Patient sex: M
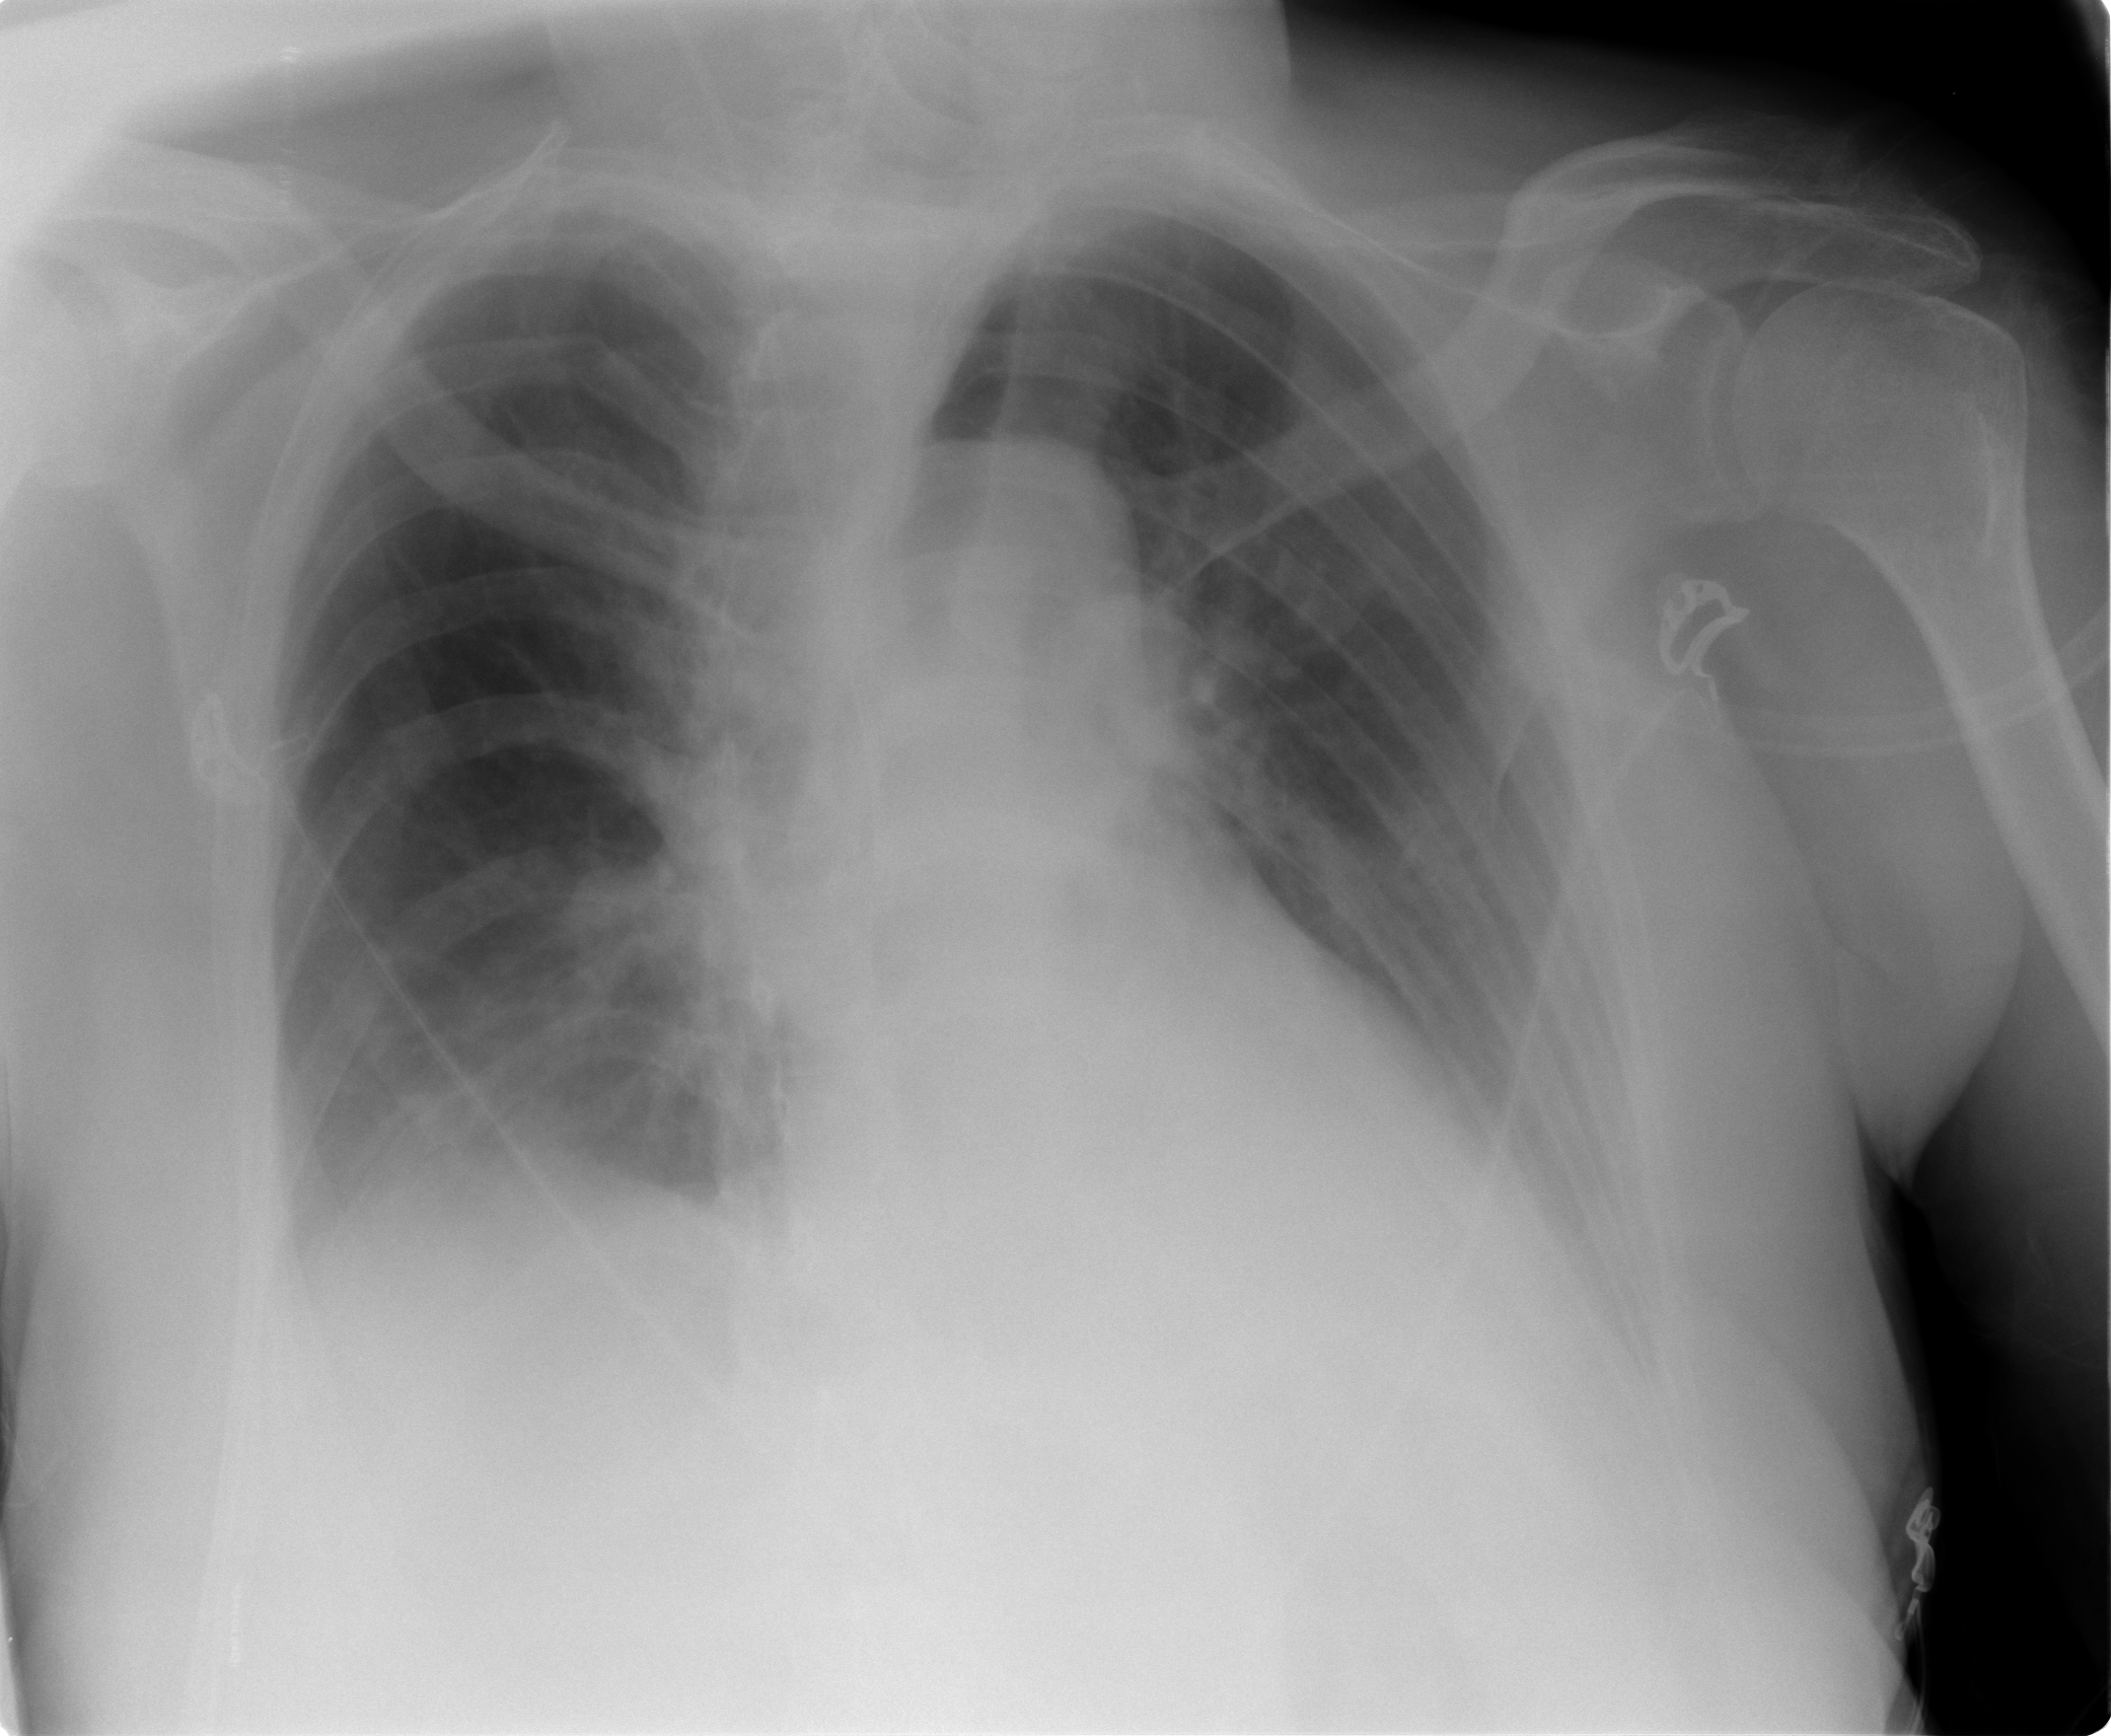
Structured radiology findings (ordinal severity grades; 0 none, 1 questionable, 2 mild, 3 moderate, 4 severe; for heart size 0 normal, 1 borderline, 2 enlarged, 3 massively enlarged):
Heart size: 0
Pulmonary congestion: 0
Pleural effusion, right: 2
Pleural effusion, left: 2
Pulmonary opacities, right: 0
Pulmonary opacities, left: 0
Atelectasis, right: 0
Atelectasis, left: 0